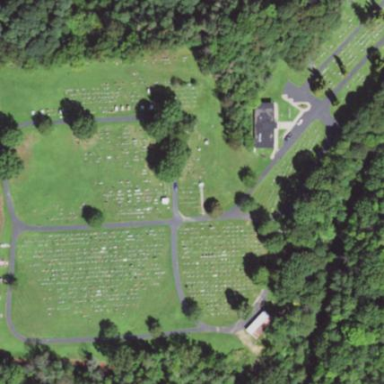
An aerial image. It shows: Cemetery.